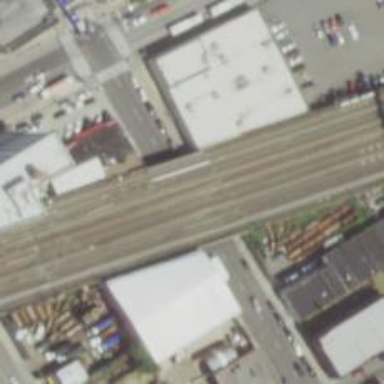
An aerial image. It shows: Bridge with electrified railway tracks.